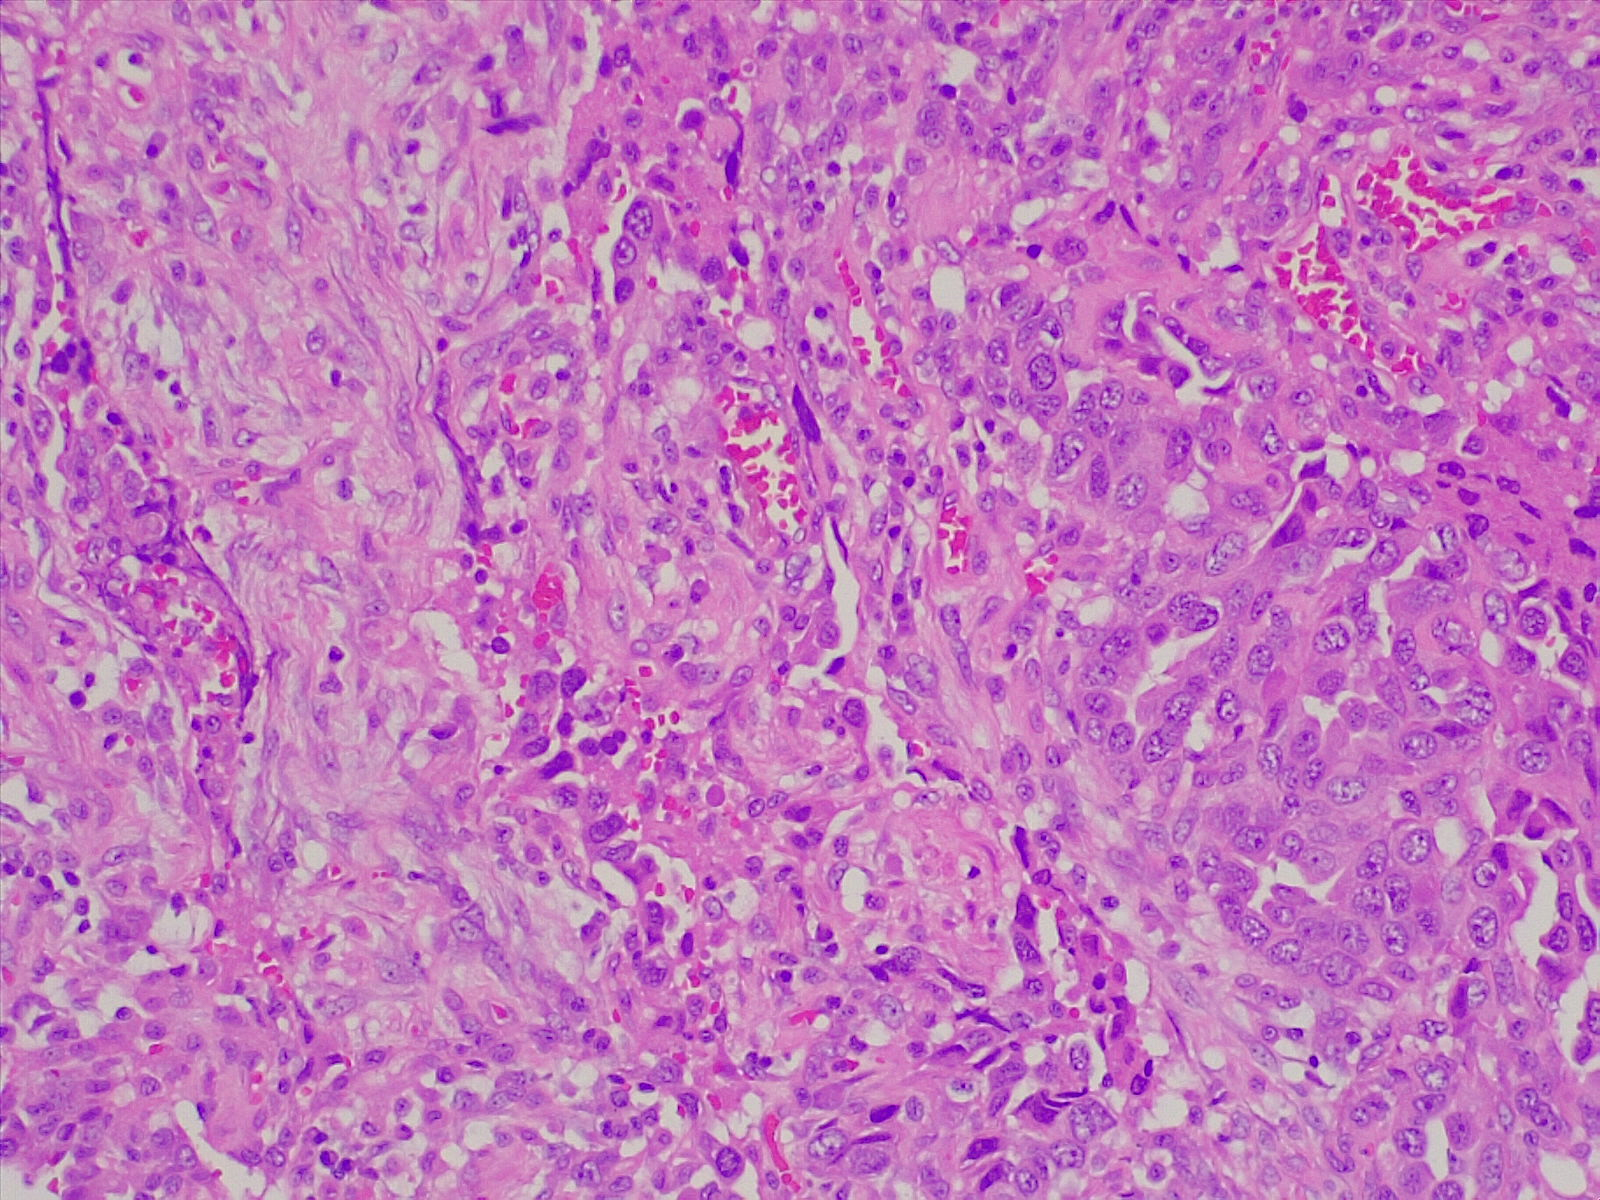
Label: lung adenocarcinoma, poorly differentiated